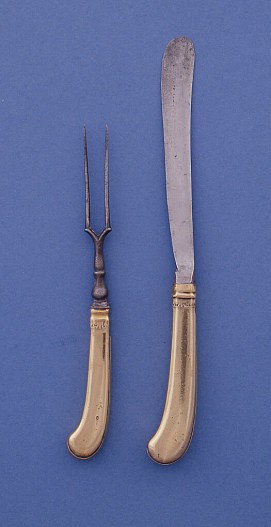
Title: Knife
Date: ca. 1720–40
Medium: Brass, steel
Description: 1985-103-279-d: Knife has straight upper edge, lower edge tapering...;     1985-103-279-h: Two tines fork with  V-shaped join, baluster-shape...